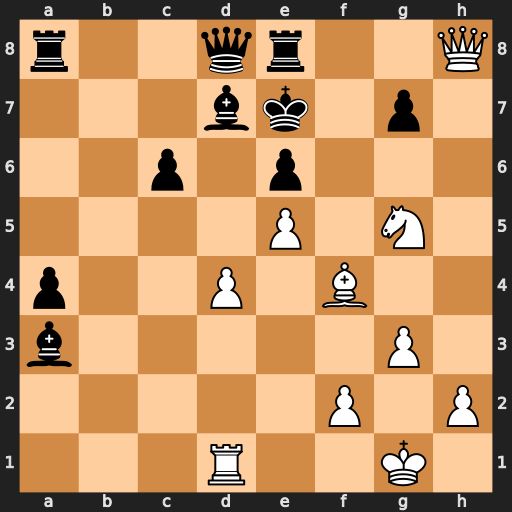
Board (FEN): r2qr2Q/3bk1p1/2p1p3/4P1N1/p2P1B2/b5P1/5P1P/3R2K1
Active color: w
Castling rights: -
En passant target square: -
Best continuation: Qxg7#